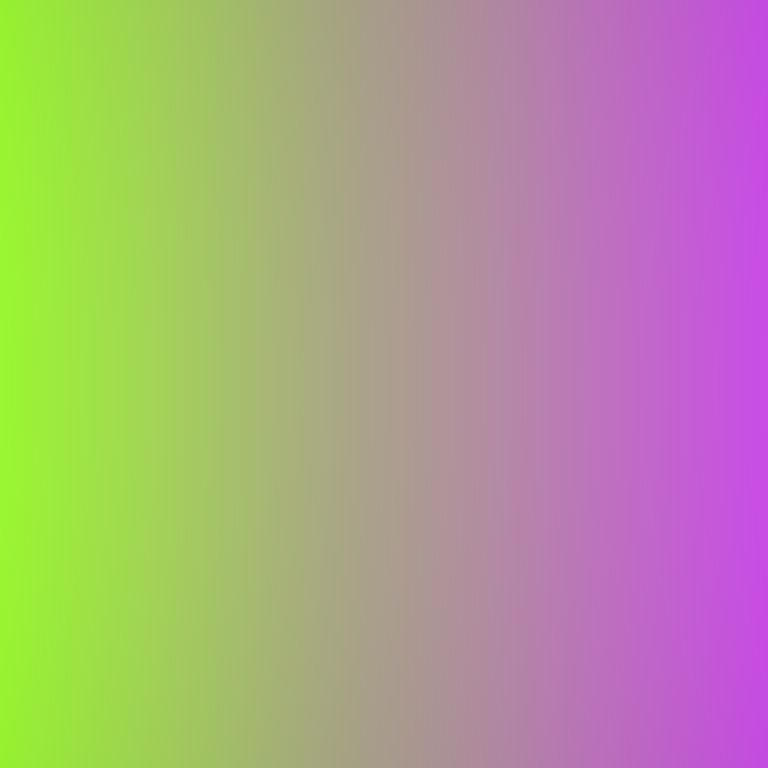
Abstract light effect, smooth gradient from bright green to vivid purple, energetic atmosphere, soft blend, no room, no furniture, no objects.